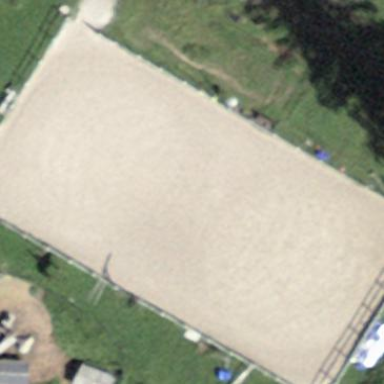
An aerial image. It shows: Equestrian pitch used for leisure and sports activities.